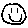
Label: smiley face